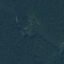
Label: Forest